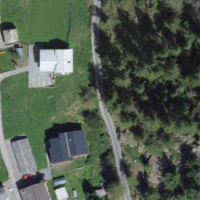
EUNIS habitat code: 31
Species observed at this site:
Saxifraga aspera
Corvus corax
Carduelis carduelis